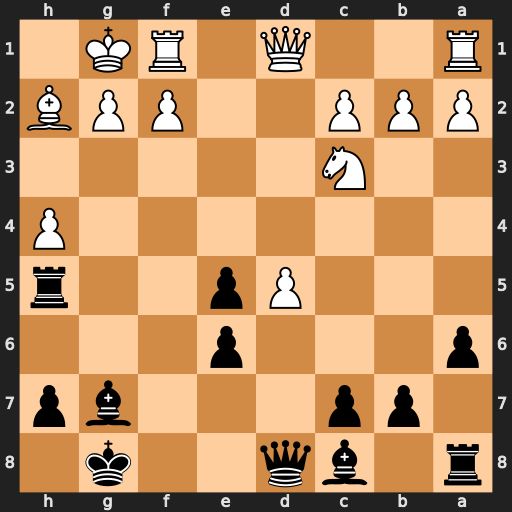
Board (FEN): r1bq2k1/1pp3bp/p3p3/3Pp2r/7P/2N5/PPP2PPB/R2Q1RK1
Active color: b
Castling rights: -
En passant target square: -
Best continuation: Qxh4 Qxh5 Qxh5